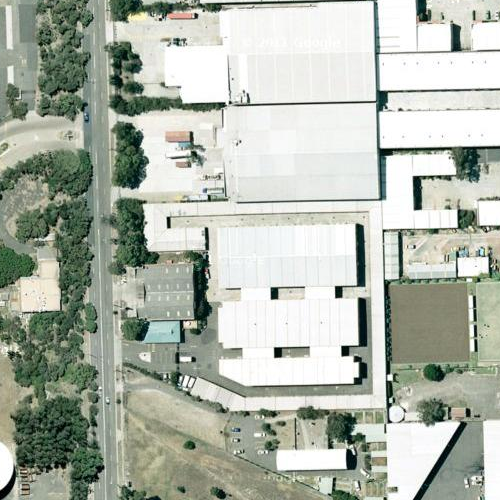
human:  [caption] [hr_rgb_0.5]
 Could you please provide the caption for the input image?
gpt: An industrial area with many white buildings and containers in .

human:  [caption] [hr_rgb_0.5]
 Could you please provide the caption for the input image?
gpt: An industrial area with many white buildings and containers .

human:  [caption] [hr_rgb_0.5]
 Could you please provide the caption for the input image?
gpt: This is an industrial area with many white buildings and containers in .

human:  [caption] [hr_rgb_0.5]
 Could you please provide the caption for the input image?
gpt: There are many white buildings and containers in the industrial area .

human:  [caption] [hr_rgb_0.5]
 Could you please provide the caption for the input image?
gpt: There are many white buildings and containers in the industrial area .